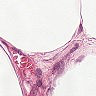
Metastatic tissue present: no